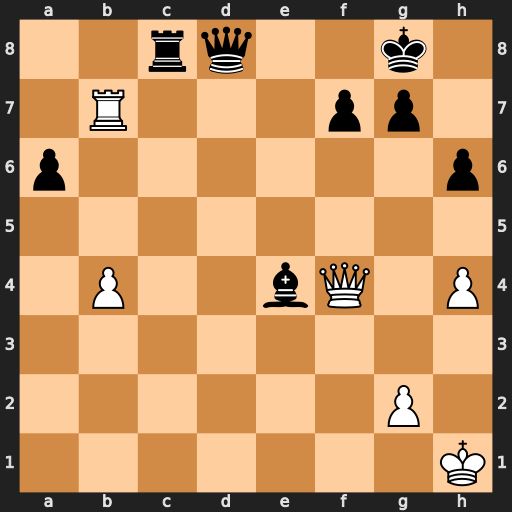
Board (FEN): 2rq2k1/1R3pp1/p6p/8/1P2bQ1P/8/6P1/7K
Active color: w
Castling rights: -
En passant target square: -
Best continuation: Qxf7+ Kh8 Qxg7#